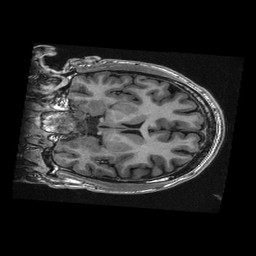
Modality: T1w
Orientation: coronal
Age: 23
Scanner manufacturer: ge
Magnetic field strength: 3 T
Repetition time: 0.008424 s
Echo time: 0.003104 s